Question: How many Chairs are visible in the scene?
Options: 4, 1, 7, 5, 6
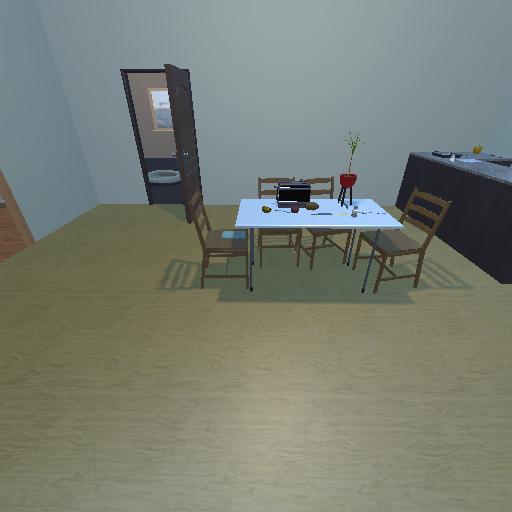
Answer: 4